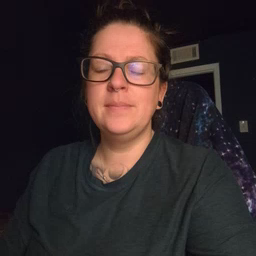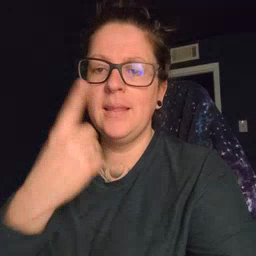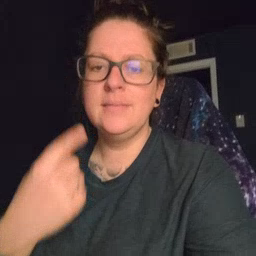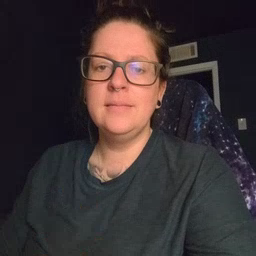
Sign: black